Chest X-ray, AP view. Patient: 45 years old, sex M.
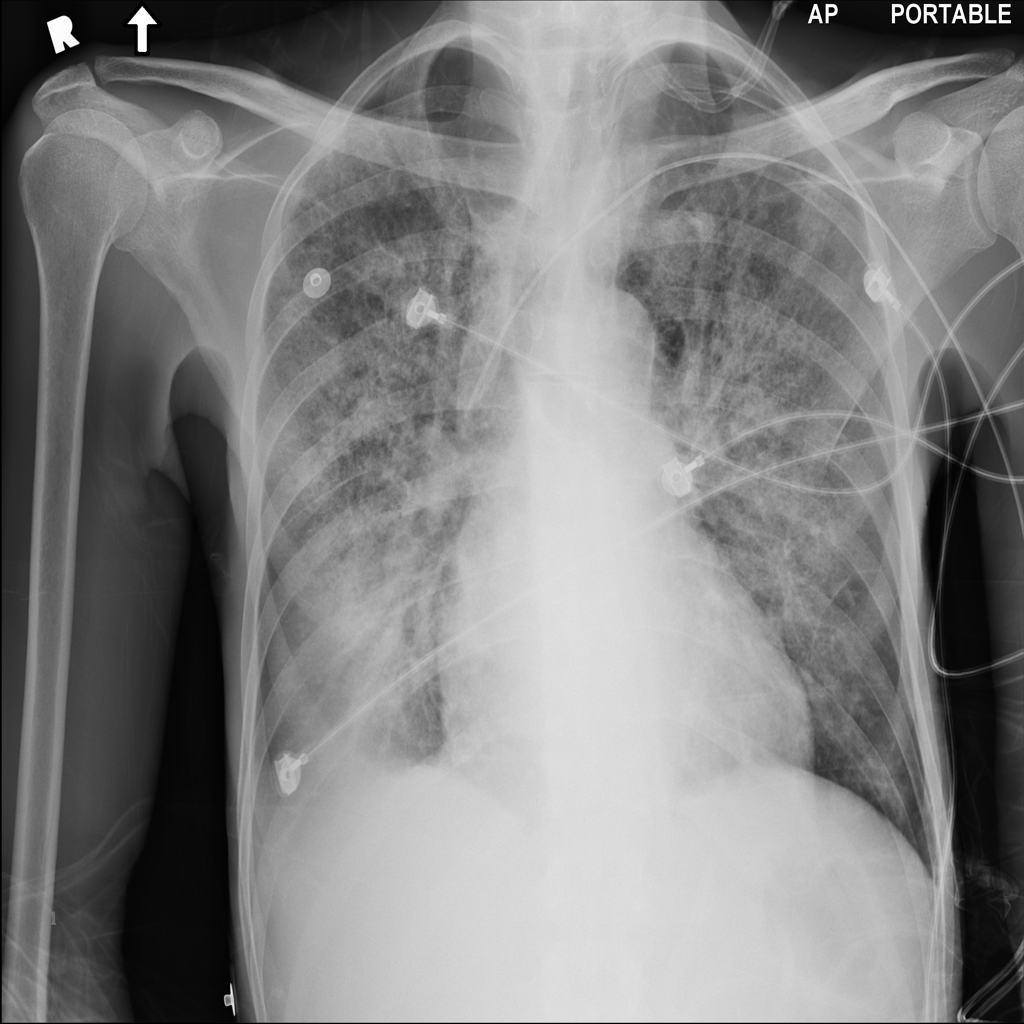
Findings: Consolidation, Infiltration